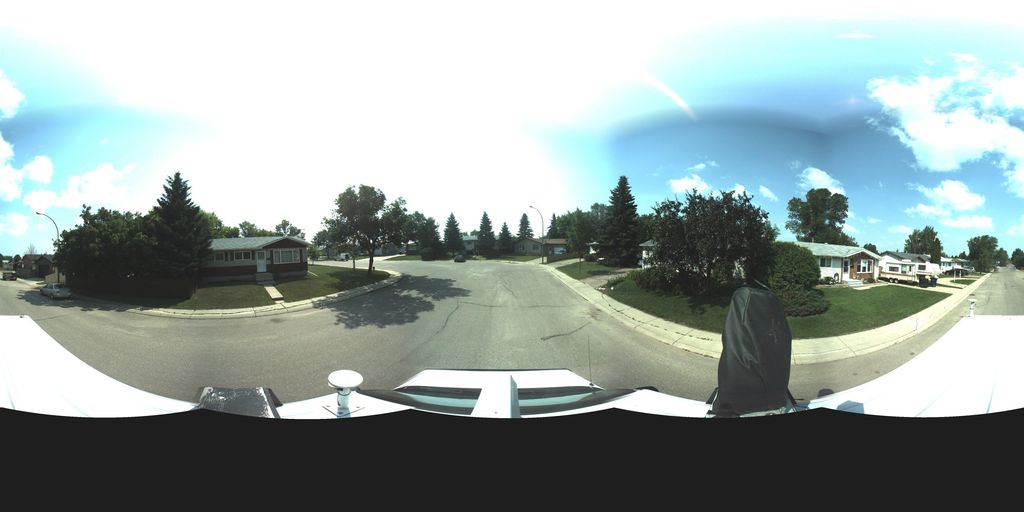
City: saskatoon